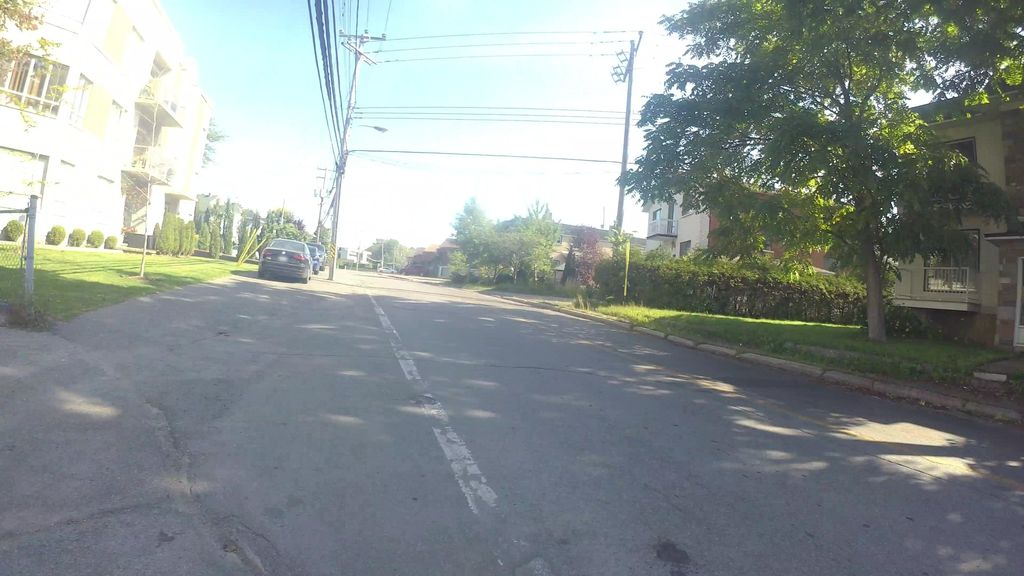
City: montreal